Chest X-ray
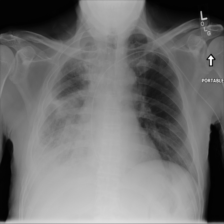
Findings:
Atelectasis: negative
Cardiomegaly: negative
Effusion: positive
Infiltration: negative
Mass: positive
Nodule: positive
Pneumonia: negative
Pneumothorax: negative
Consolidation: negative
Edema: negative
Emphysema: negative
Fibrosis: negative
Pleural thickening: positive
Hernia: negative